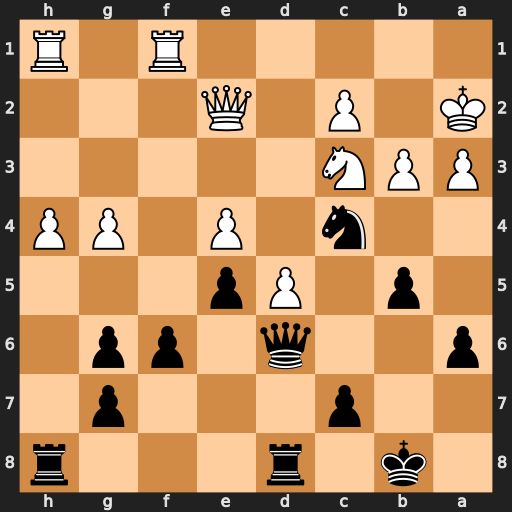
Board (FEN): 1k1r3r/2p3p1/p2q1pp1/1p1Pp3/2n1P1PP/PPN5/K1P1Q3/5R1R
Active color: b
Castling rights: -
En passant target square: -
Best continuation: Qxa3+ Kb1 Qb2#